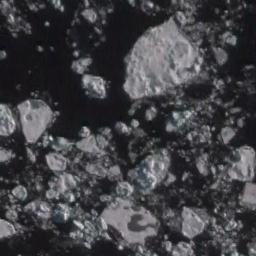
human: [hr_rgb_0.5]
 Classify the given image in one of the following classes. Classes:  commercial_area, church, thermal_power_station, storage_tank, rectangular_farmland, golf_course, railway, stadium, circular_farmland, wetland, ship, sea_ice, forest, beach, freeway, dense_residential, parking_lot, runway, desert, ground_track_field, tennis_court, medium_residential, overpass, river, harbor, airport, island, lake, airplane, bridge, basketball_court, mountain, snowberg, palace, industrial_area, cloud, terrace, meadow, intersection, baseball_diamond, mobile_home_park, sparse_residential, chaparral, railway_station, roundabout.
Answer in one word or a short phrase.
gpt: sea_ice